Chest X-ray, PA view. Patient: 27 years old, sex M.
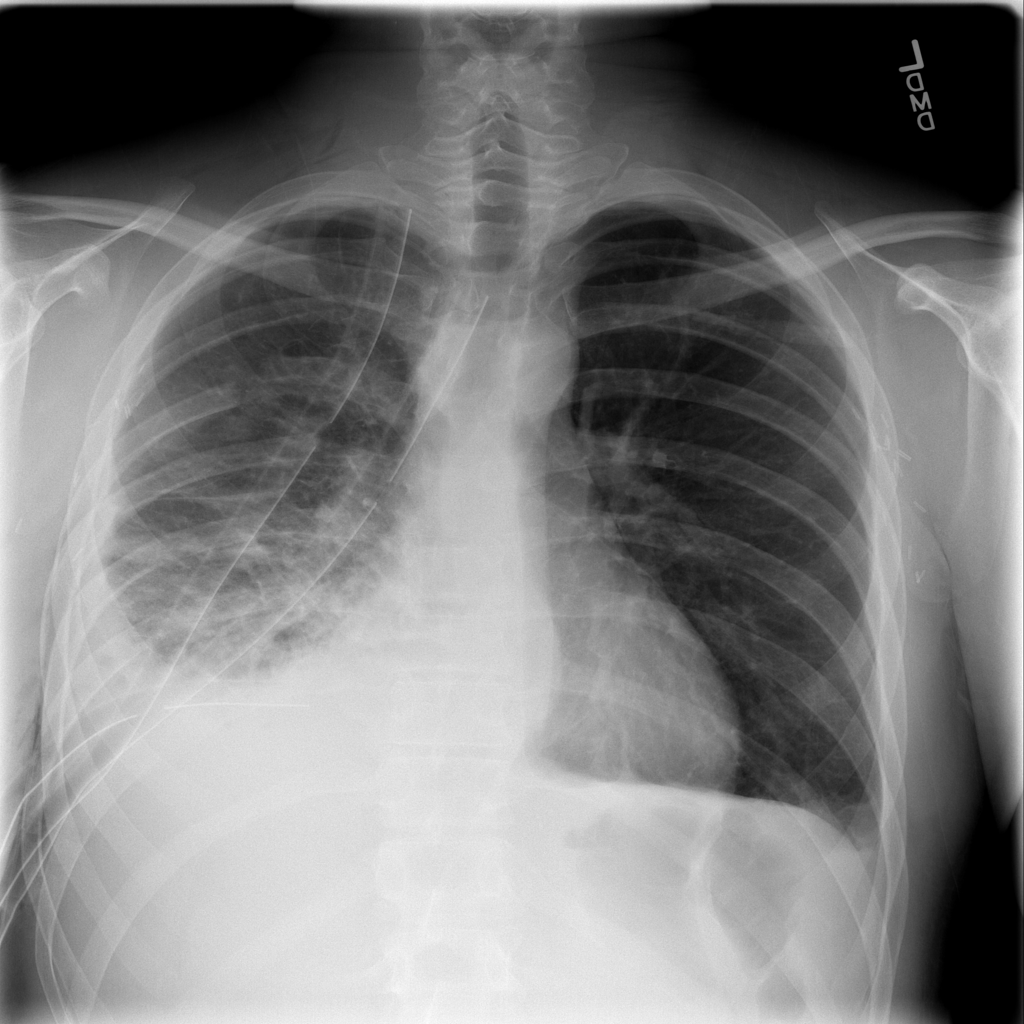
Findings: Atelectasis, Effusion, Emphysema, Infiltration